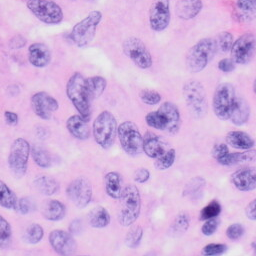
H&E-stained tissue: Skin